Question: The scenario is that the client wants a floating div (the gray box) with text that wraps around it. However some of that text includes ul's and ol's, which hide behind the floating div in IE6.
I tried wrapping the ul's/ol's in a div to see if that would help, but have been unsuccessful. Has anyone experienced this problem before and found a suitable solution?
(note: This is an old site with limited ability to be able to modify much else within the layout)

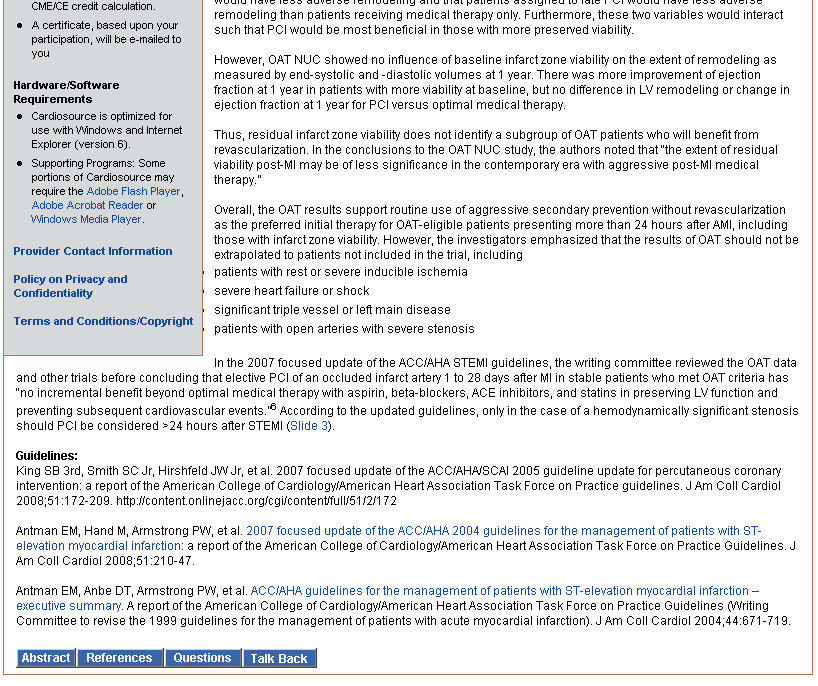
Answer: I think you can modify the li's to display their bullets inside instead of outside and that should help you...
'''
ul {
list-style-position: inside;
}
'''